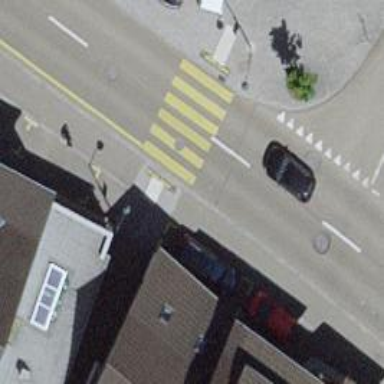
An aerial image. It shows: Marked crossing on the road.